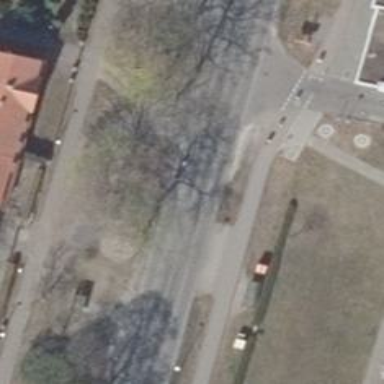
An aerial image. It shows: Public transport stop position.